Aerial crown-view tile of a tropical tree (Barro Colorado Island, Panama), acquired 20250124:
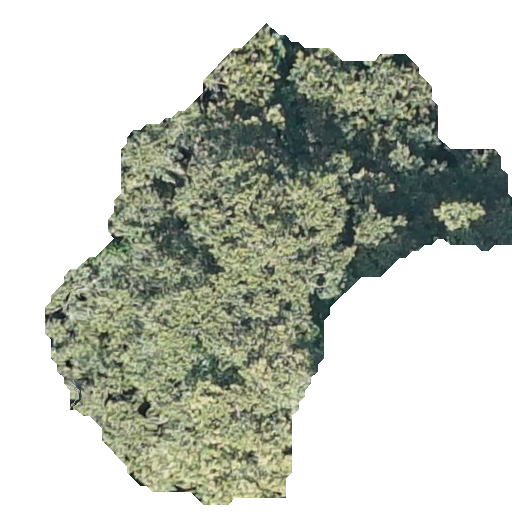
Species: Guazuma ulmifolia
GBIF accepted scientific name: Guazuma ulmifolia
Crown area: 181.824 m²